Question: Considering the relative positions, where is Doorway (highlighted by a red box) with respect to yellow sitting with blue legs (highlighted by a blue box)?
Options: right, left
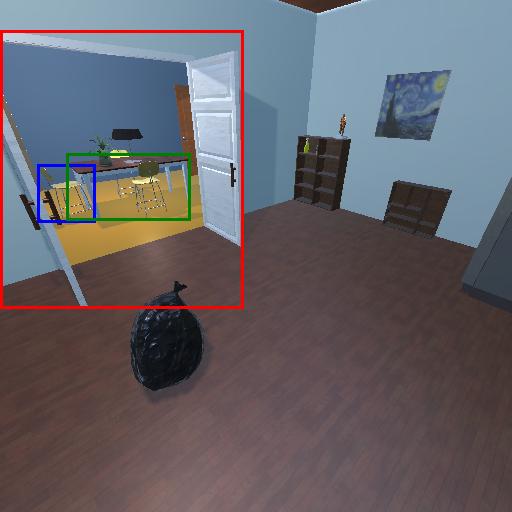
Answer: right